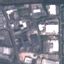
Land use / land cover class: Industrial